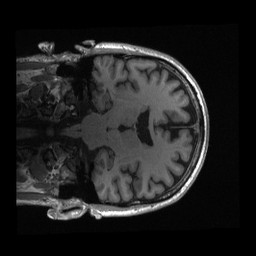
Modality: T1w
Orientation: coronal
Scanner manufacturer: siemens
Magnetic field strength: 3 T
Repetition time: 2.3 s
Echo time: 0.00285 s